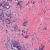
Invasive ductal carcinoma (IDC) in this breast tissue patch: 1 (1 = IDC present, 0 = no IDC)